Interaction volume radius: 5 \u00c5
Interaction volume height: 10 \u00c5
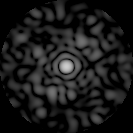
Disorder parameter: 0.8495